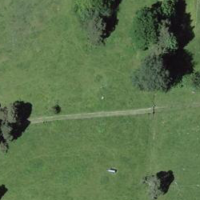
EUNIS habitat code: 23
Species observed at this site:
Primula veris